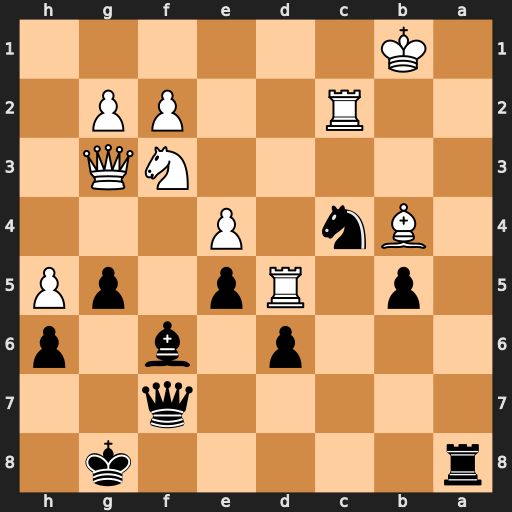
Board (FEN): r5k1/5q2/3p1b1p/1p1Rp1pP/1Bn1P3/5NQ1/2R2PP1/1K6
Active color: b
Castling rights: -
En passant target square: -
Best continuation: Qa7 Bc3 Qa4 Ne1 b4